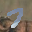
Label: 7